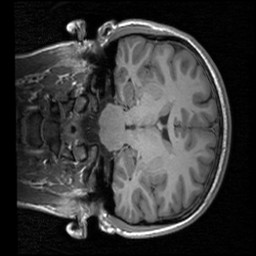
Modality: T1w
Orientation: coronal
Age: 23
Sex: female
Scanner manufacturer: siemens
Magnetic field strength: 3 T
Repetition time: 1.9 s
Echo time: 0.00226 s